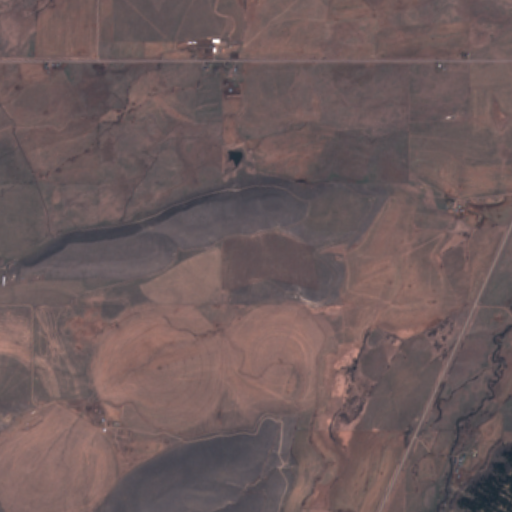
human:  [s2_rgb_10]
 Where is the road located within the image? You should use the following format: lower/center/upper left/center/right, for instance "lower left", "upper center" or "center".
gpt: There is no road in the image.